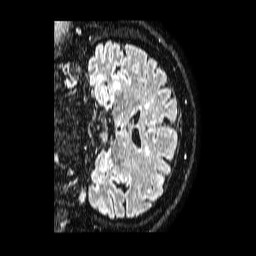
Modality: FLAIR
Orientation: coronal
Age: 61
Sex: male
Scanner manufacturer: philips
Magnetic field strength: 1.5 T
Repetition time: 4.8 s
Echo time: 0.3 s